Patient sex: M
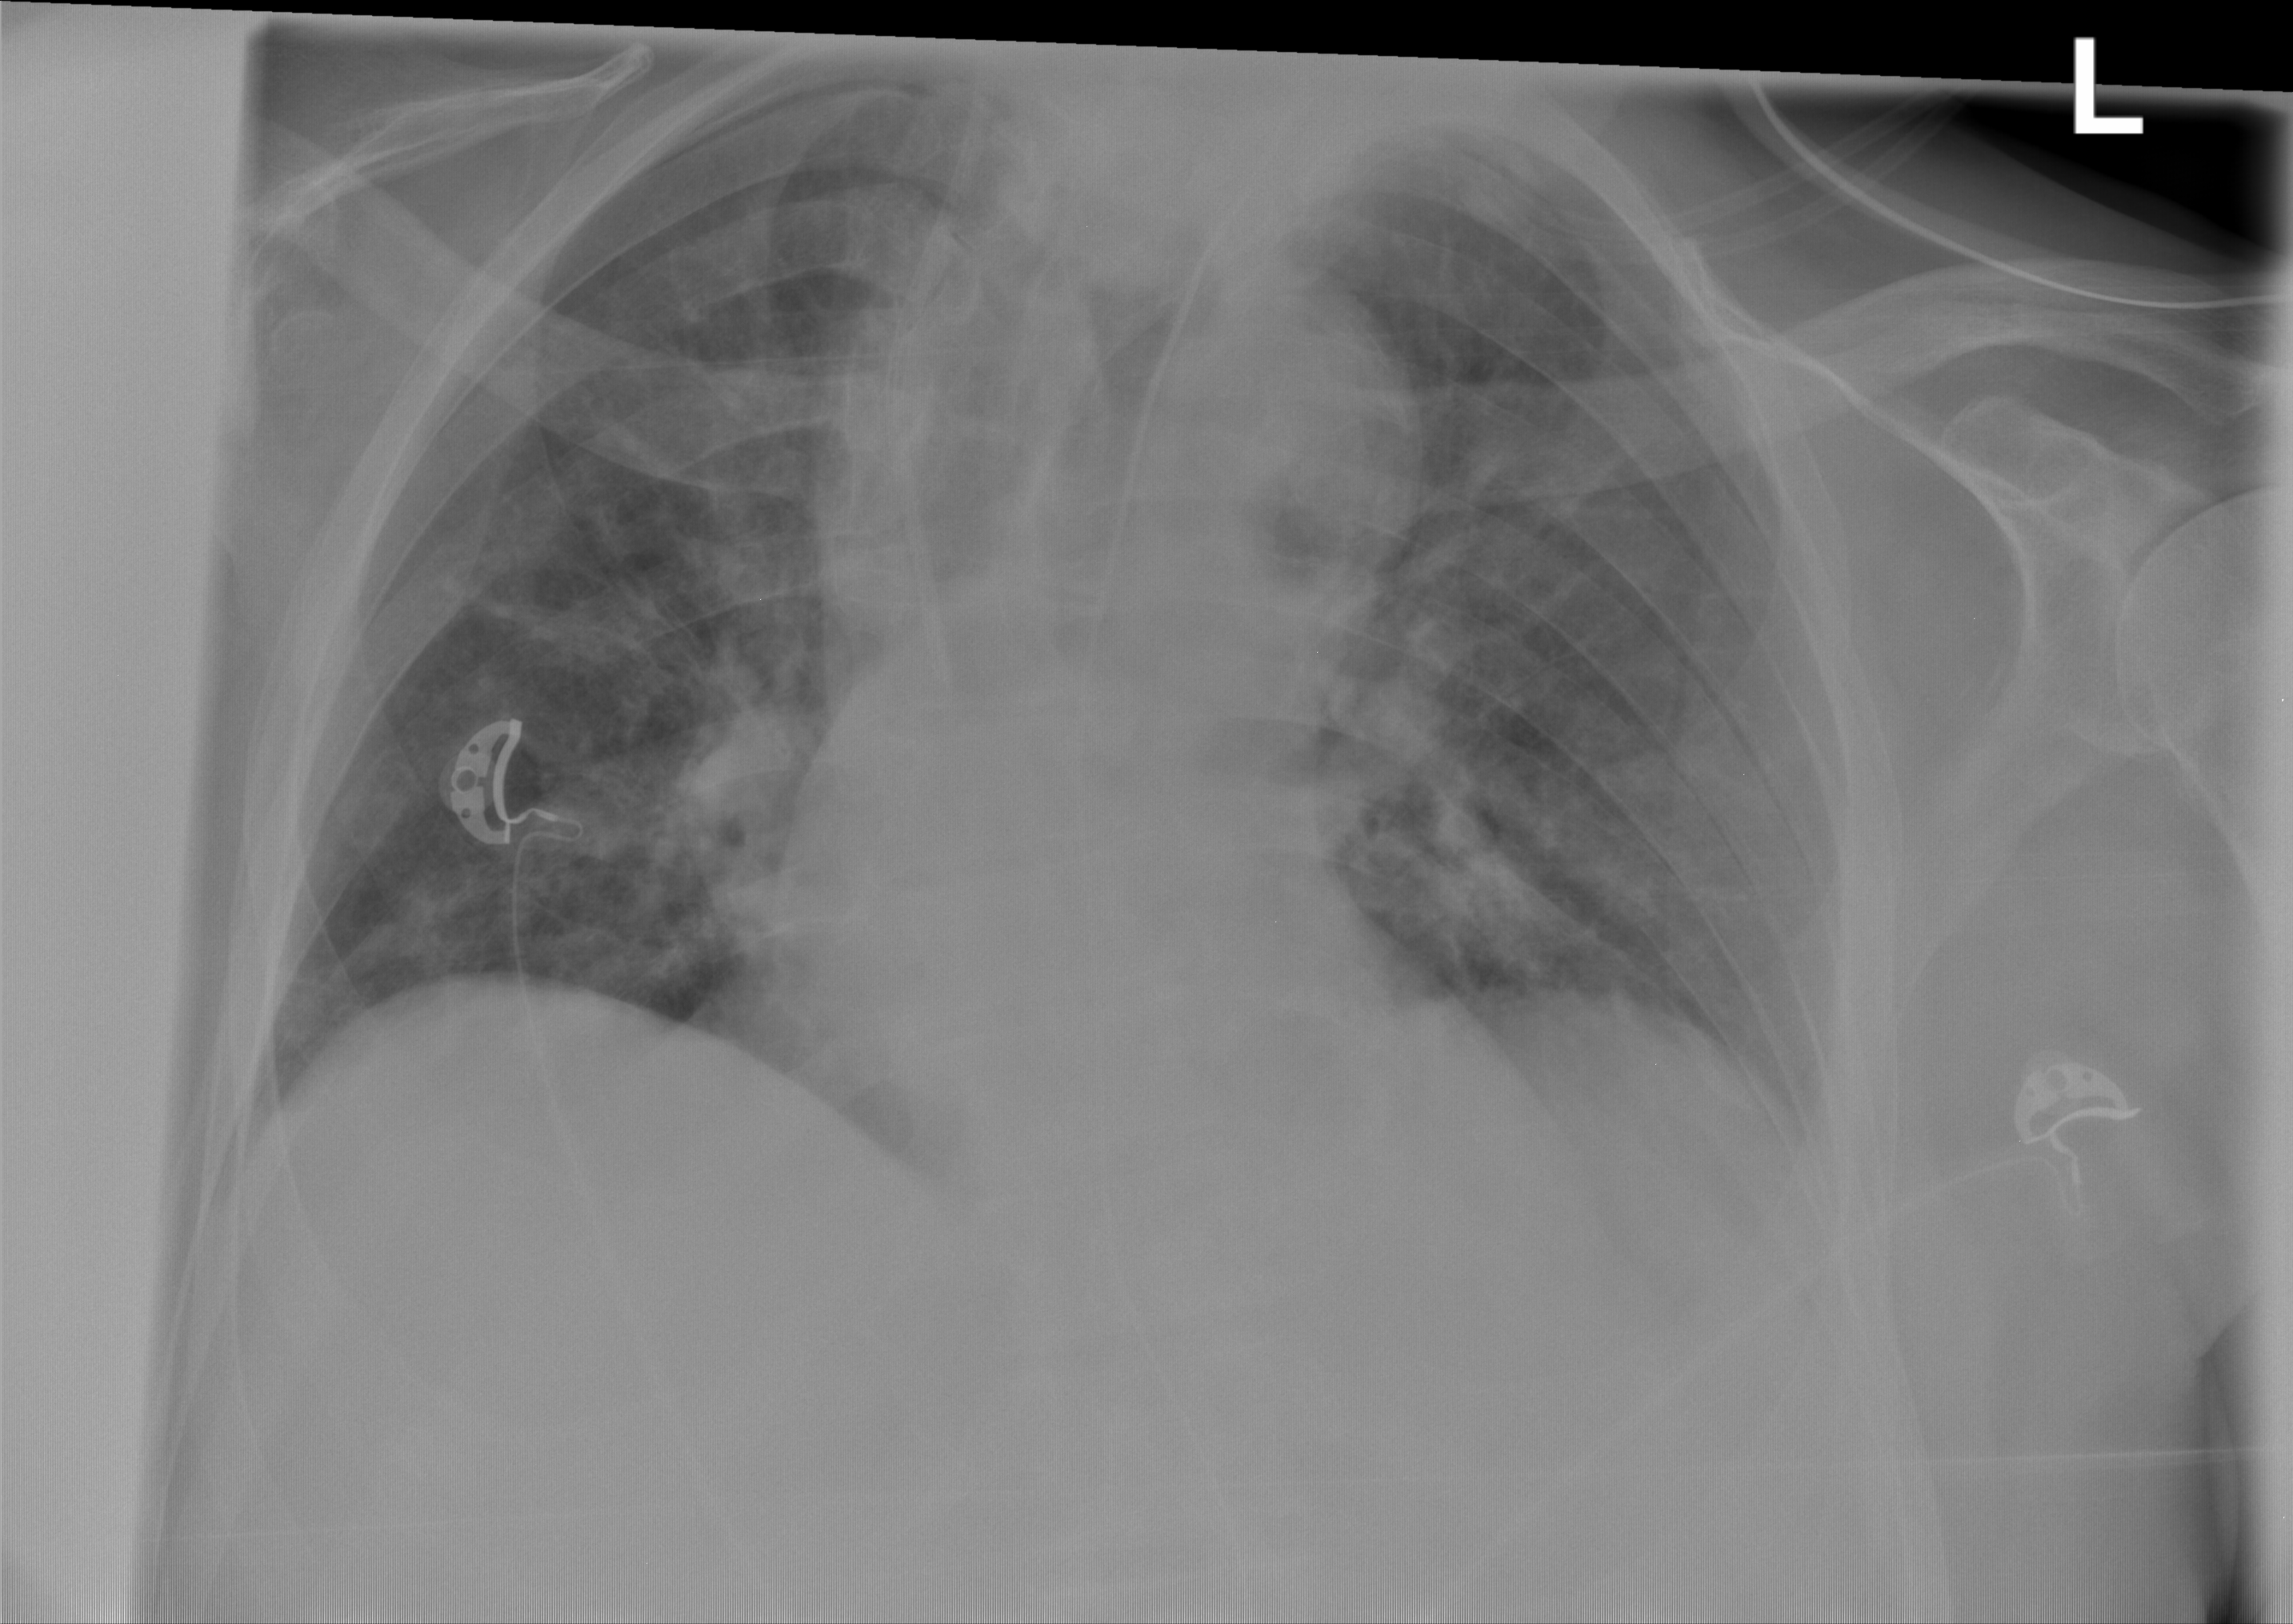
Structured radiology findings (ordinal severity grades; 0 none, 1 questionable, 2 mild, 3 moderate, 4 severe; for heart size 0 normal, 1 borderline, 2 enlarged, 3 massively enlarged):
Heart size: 0
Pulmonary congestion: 2
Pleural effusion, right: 0
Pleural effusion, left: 0
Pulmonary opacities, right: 2
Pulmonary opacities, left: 2
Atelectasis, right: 2
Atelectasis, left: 2